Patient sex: F
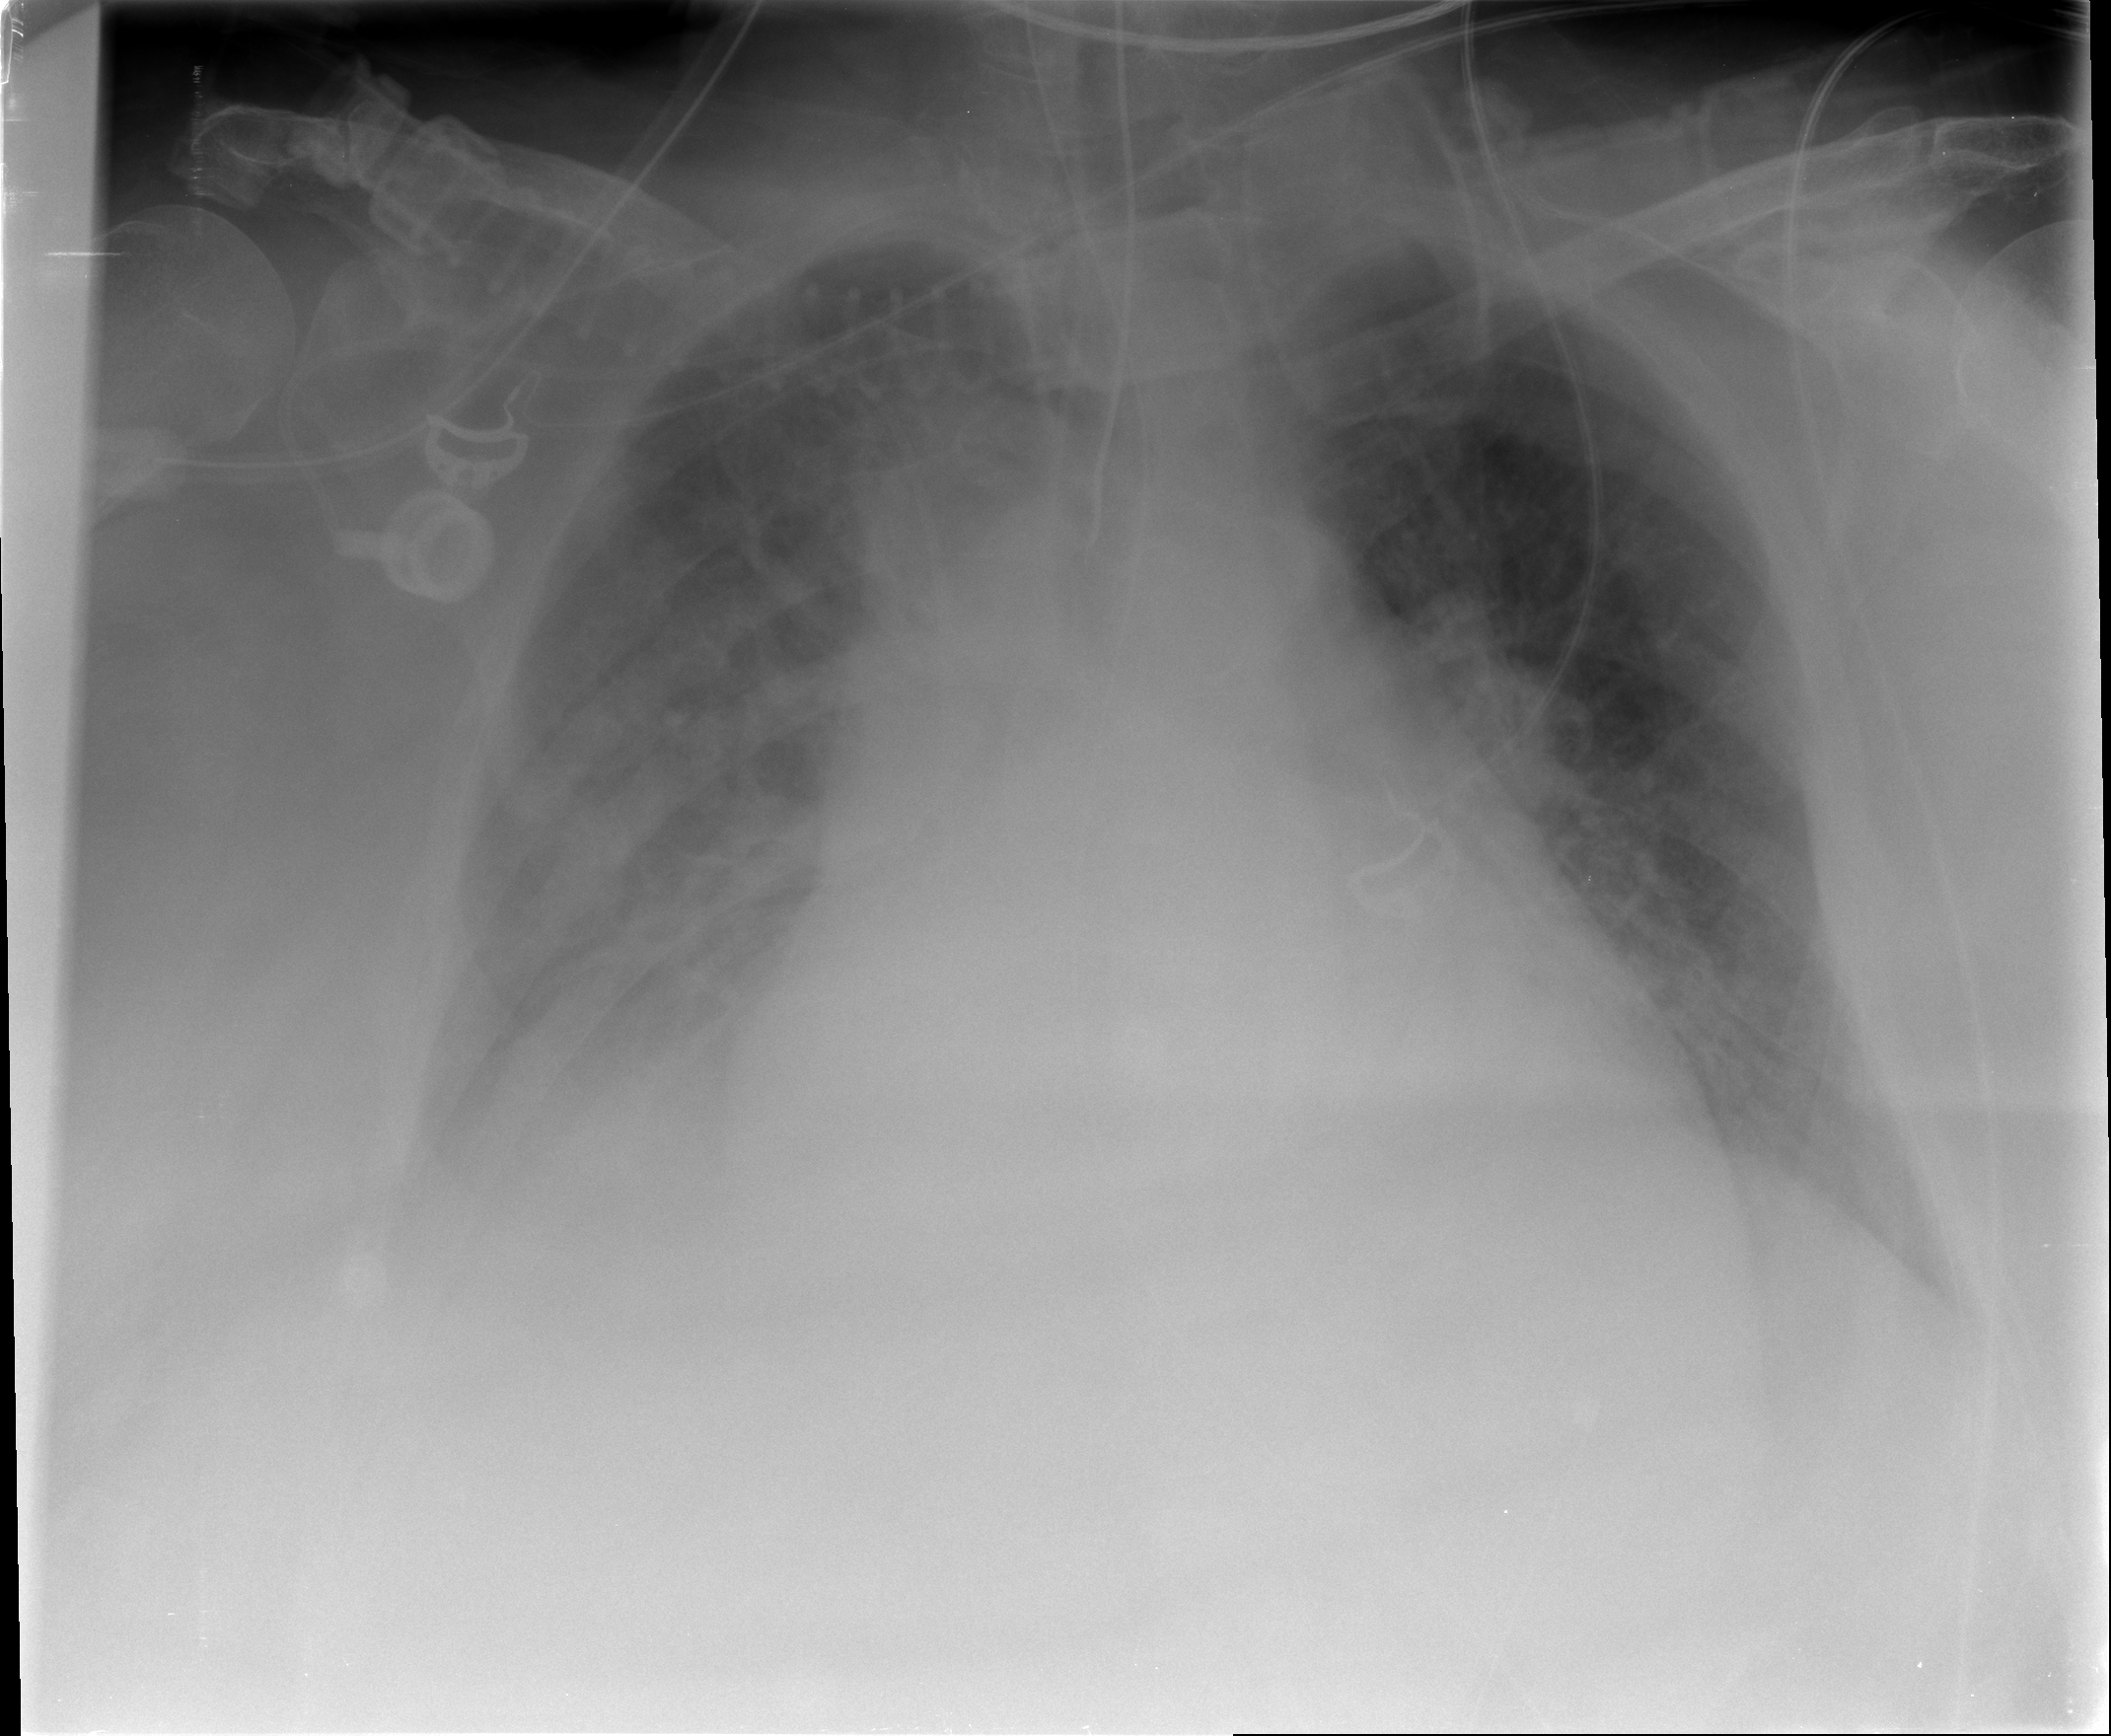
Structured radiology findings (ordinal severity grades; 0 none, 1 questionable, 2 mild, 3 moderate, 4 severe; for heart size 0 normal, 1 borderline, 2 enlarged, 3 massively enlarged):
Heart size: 2
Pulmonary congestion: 2
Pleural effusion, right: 3
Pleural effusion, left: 2
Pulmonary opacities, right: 2
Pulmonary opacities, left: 2
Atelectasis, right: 3
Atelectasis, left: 2